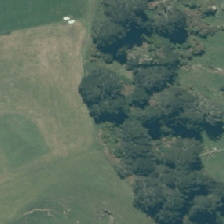
Land cover: broadleaved_indigenous_hardwood